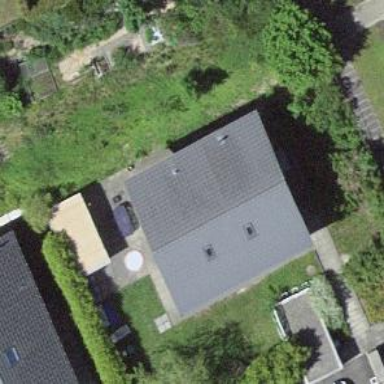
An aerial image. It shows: Residential building.